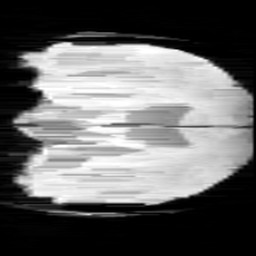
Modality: minIP
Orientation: coronal
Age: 12
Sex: female
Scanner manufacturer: siemens
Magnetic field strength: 3 T
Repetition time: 0.027 s
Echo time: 0.02 s